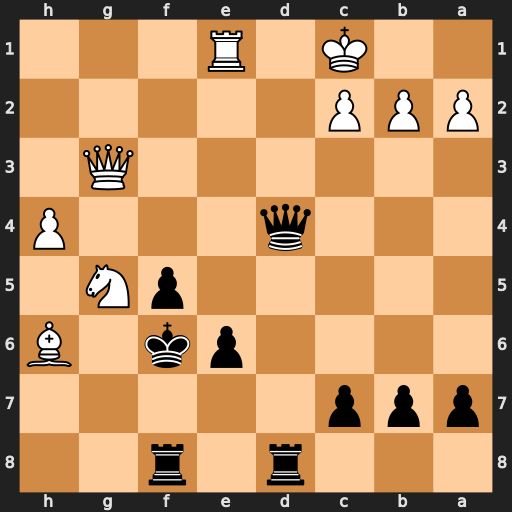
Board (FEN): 3r1r2/ppp5/4pk1B/5pN1/3q3P/6Q1/PPP5/2K1R3
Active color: b
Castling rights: -
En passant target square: -
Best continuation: Qd2+ Kb1 Qd1+ Rxd1 Rxd1#